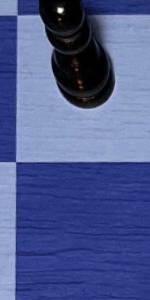
Label: Empty